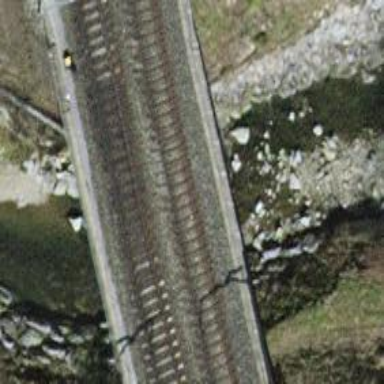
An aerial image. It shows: Railway bridge with electrified contact lines.